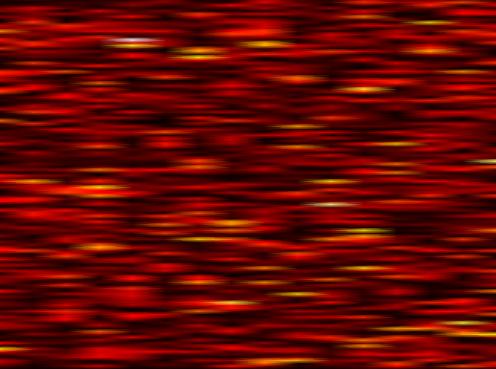
Label: WOLA